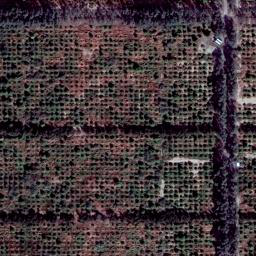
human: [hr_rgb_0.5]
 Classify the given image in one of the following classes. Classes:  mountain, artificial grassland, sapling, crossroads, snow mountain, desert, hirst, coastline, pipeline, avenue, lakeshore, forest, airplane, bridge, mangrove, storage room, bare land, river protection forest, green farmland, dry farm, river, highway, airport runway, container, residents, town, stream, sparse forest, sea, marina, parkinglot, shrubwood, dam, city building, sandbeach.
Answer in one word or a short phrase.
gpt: dry farm